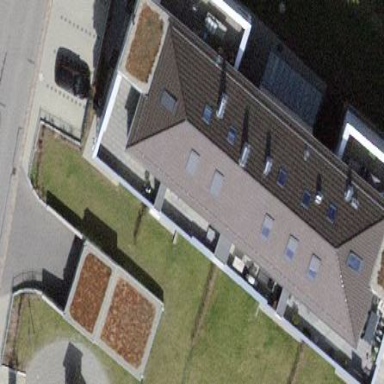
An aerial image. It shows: Gabled roof on building that houses apartments.